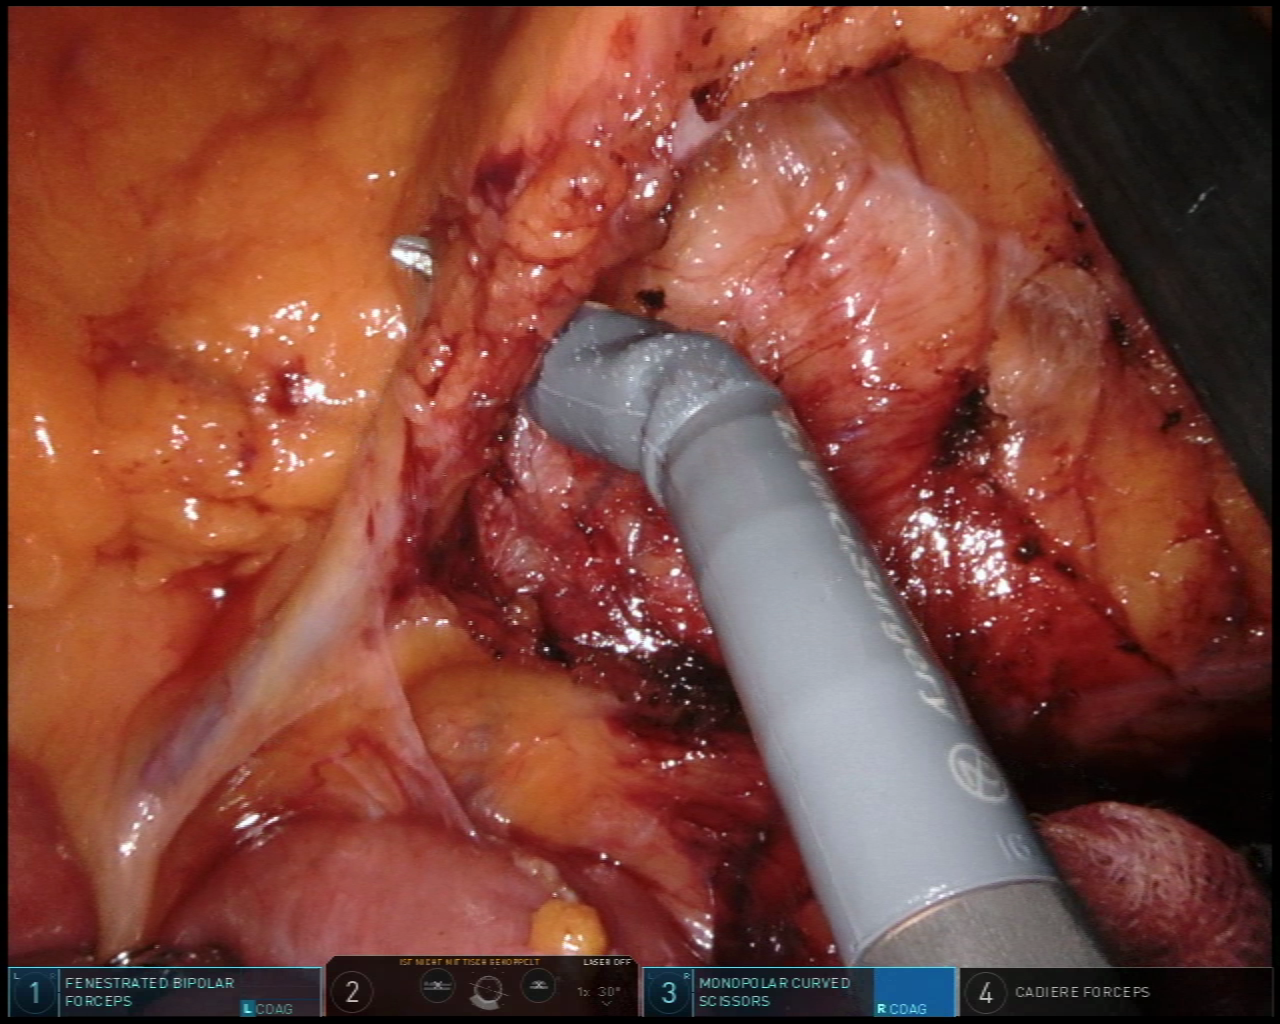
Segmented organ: intestinal_veins
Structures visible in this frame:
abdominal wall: no
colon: no
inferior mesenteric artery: no
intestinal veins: yes
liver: no
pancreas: no
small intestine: yes
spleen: no
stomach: no
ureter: no
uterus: no
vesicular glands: no